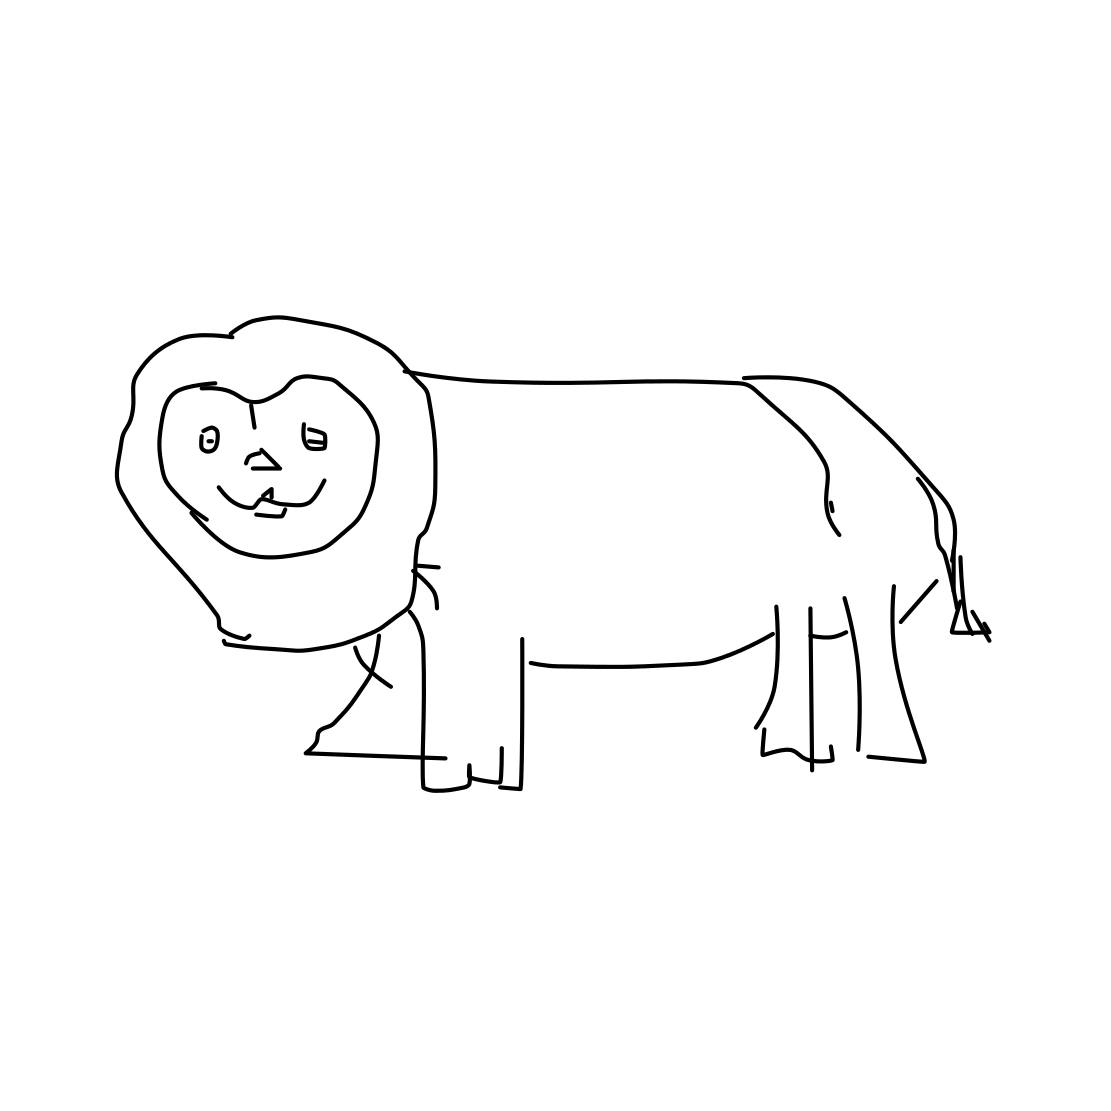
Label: lion